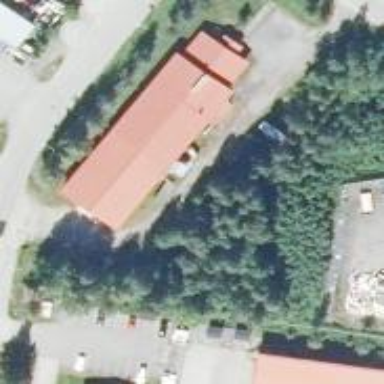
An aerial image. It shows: Building housing furniture shop.